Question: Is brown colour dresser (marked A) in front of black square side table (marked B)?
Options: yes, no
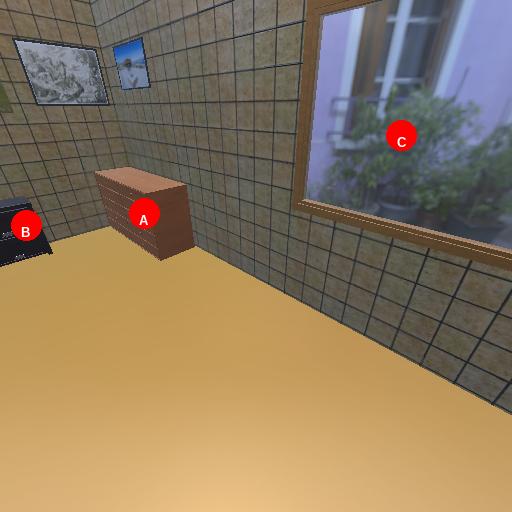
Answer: yes